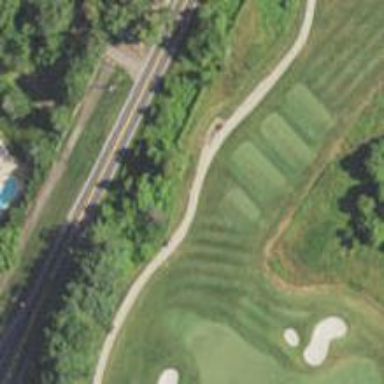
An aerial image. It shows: Path for golf carts.